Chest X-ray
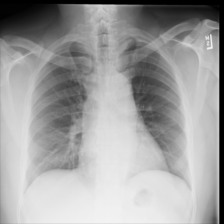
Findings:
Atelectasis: negative
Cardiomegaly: negative
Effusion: negative
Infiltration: negative
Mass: negative
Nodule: negative
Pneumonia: negative
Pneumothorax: negative
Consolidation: negative
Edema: negative
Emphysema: negative
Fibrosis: positive
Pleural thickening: negative
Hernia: negative